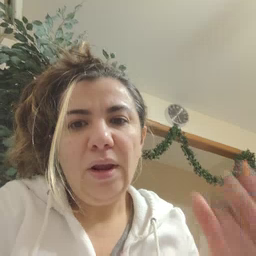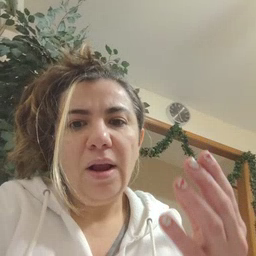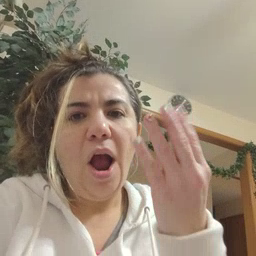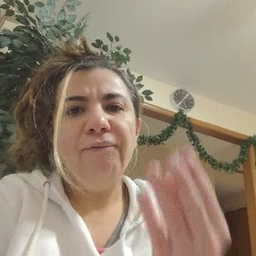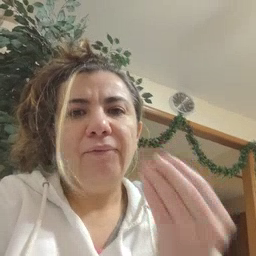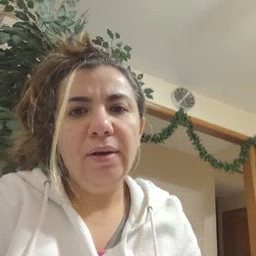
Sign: wet